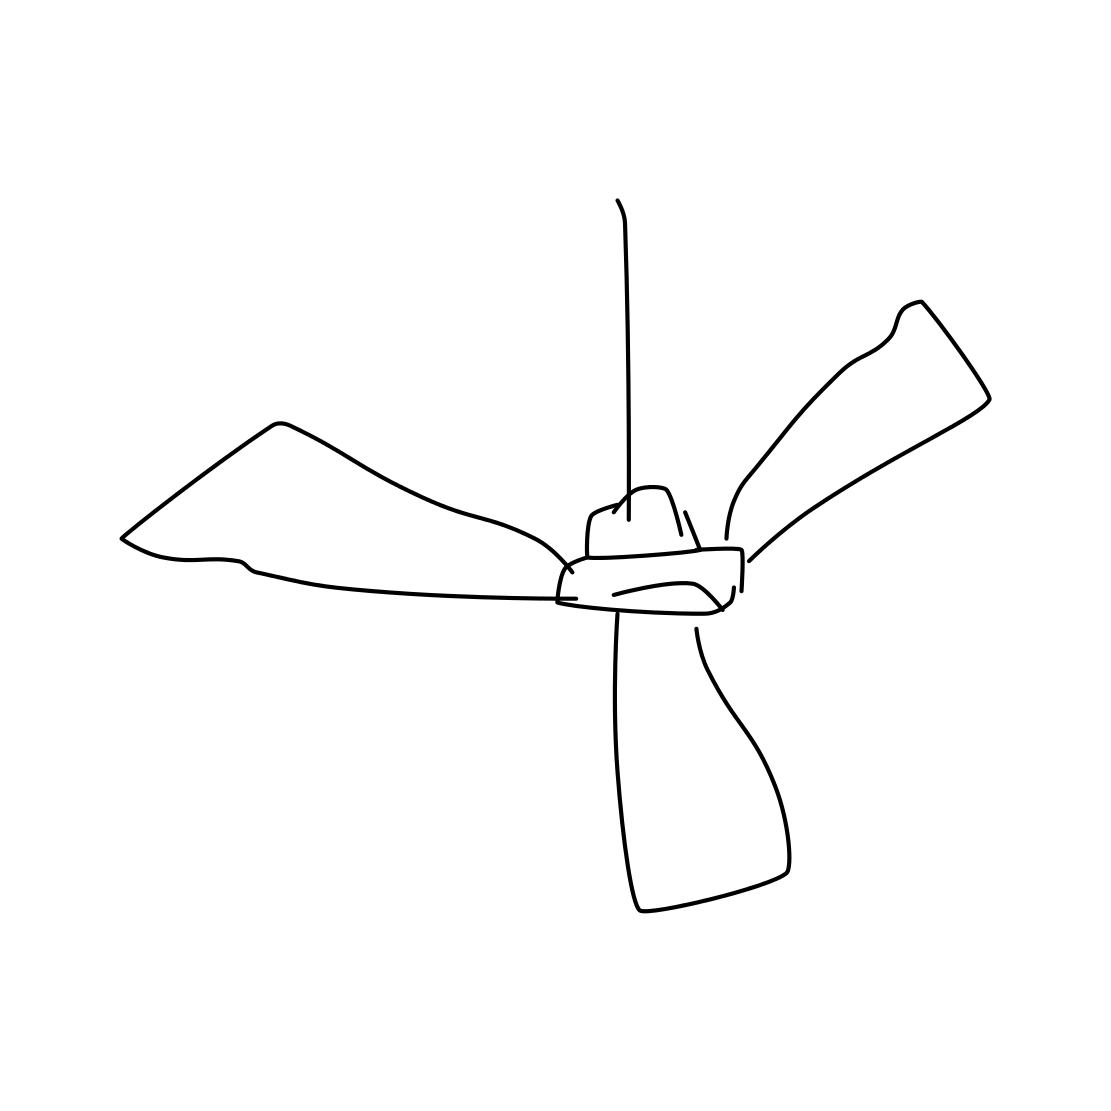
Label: fan